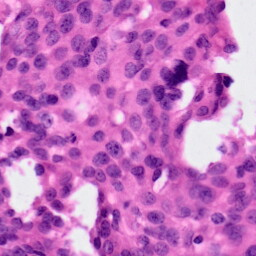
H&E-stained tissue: Ovarian